Question: I need to rotate a layout( has a TextView and ImageView) and it should be placed align right and top in RelativeLayout. I create my layout, this layout is placed right-top. But if i rotate it i cant align right. What should I do?
My Relative Layout
'''
<RelativeLayout
xmlns:android="http://schemas.android.com/apk/res/android"
android:layout_width="wrap_content"
android:background="@drawable/background"
android:layout_height="wrap_content"
android:id="@+id/testRL">
<RelativeLayout
android:layout_width="wrap_content"
android:layout_height="wrap_content"
android:layout_alignParentRight="true"
android:layout_alignParentTop="true"
android:id="@+id/testRotateLL">
<ImageView
android:layout_height="wrap_content"
android:layout_width="wrap_content"
android:background="@drawable/picture_border_offer_first_page" />
<TextView
android:layout_height="wrap_content"
android:layout_width="wrap_content"
android:text="7000TL"
android:textSize="15sp"
android:layout_centerInParent="true"
android:textColor="@android:color/white"
android:id="@+id/amountLayoutTV" />
</RelativeLayout>
</RelativeLayout>
'''
And I rotate this linearLayout with animation. This rotates good,..
'''
<rotate
xmlns:android="http://schemas.android.com/apk/res/android"
android:fromDegrees="0"
android:toDegrees="45"
android:pivotX="50%"
android:pivotY="50%"
android:fillEnabled="true"
android:detachWallpaper="true"
android:duration="0"
android:fillAfter="true">
</rotate>
'''
After Rotate new visial is ..

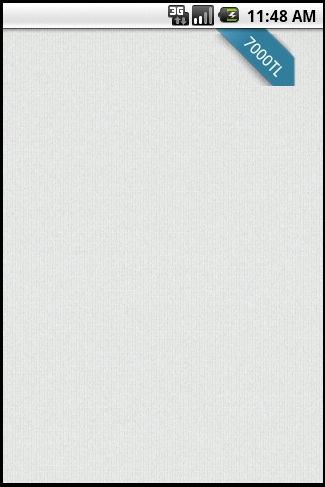
Answer: When i upgraded my ADT, this problem solved itself. I think there was a bug on ADT's layout visual.